Interaction volume radius: 5 \u00c5
Interaction volume height: 10 \u00c5
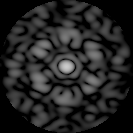
Disorder parameter: 0.6178